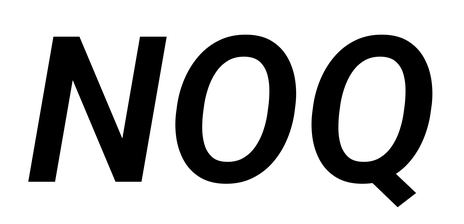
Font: Roboto-Italic_SemiBold_Italic